Field crop: tomato
Growth stage: 1
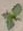
Species: solanum